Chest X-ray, PA view. Patient: 73 years old, sex F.
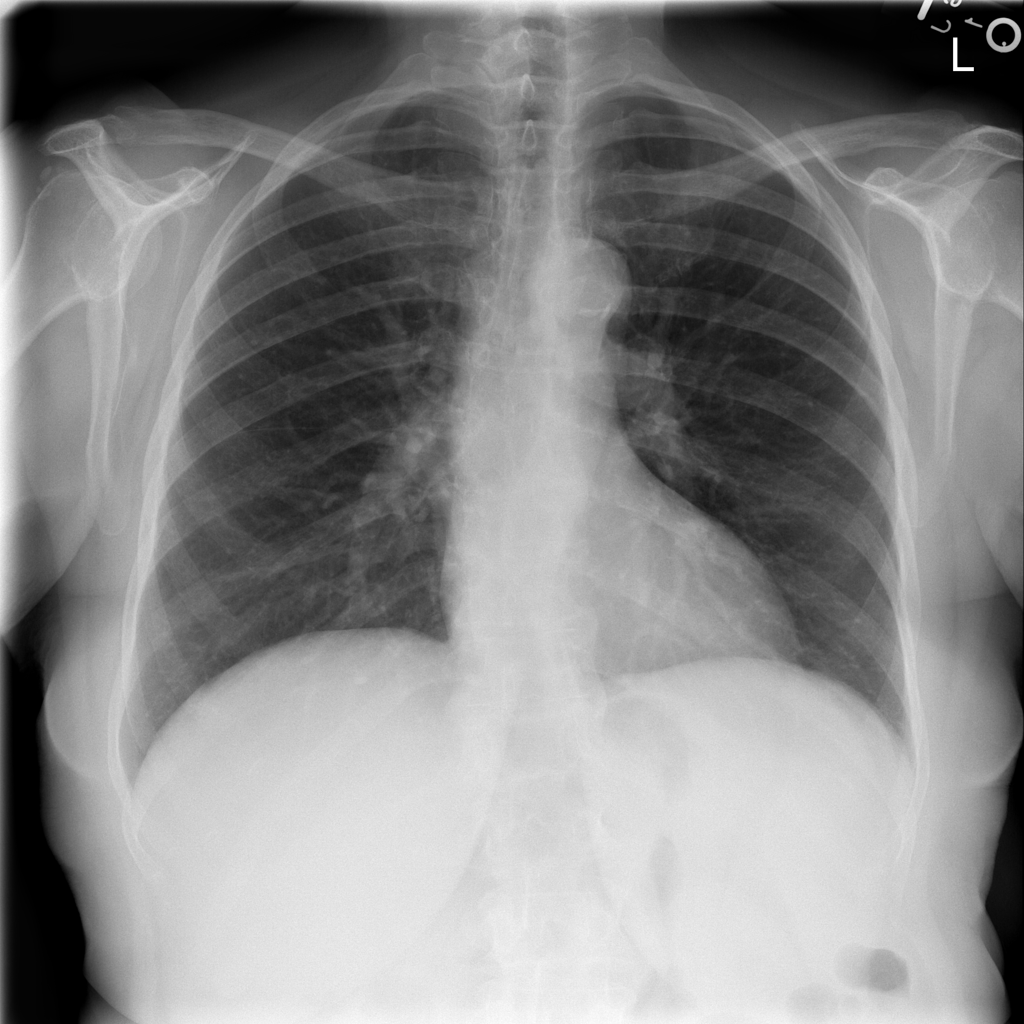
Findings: No Finding